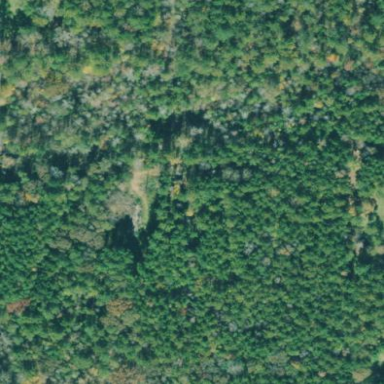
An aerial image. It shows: Beautiful woodland area.